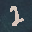
Label: 2